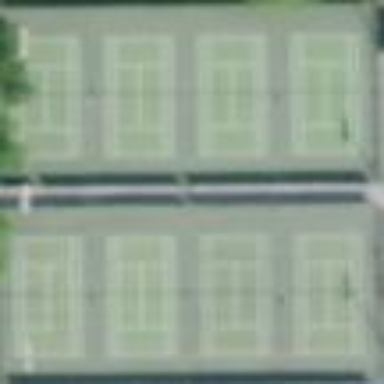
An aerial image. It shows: Tennis court on the leisure land pitch.